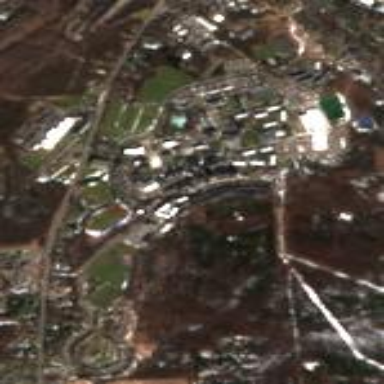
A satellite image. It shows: University.